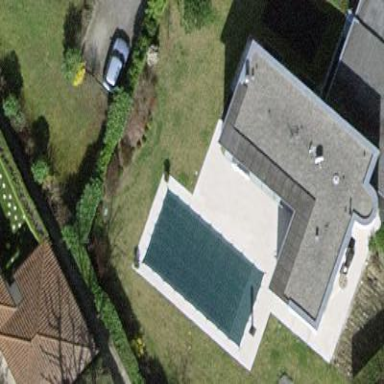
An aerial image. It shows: Swimming pool located in leisure land.